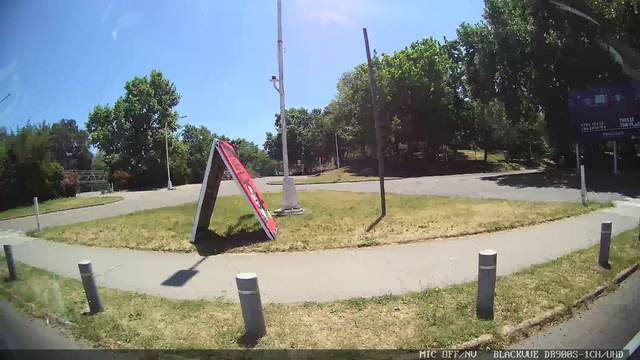
Region: Chile
Coordinates: -33.386, -70.591